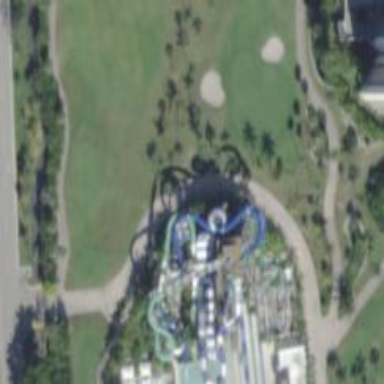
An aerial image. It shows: Water slide attraction.